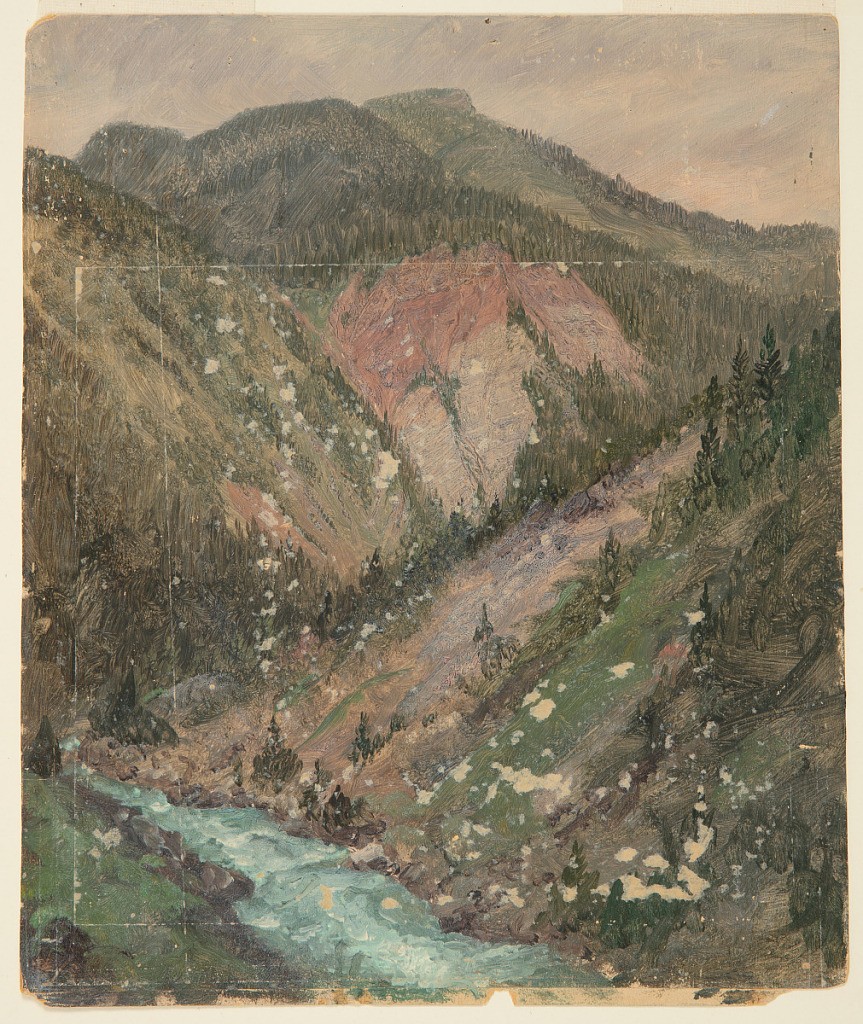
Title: Alpine Landscape (Bavaria, Switzerland, or Italy)
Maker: Frederic Edwin Church, American, 1826–1900
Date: June–September 1868
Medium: Brush and oil, graphite on tan paperboard
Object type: Drawing
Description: Landscape sketch showing a view of an alpine landscape in the mountains of Bavaria, Switzerland, or Italy). In the foreground, a rushing river flows away from the viewer in the lower left corner, at the base of a steep and lightly wooded mountain slope at right. Similarly steep mountainsides, covered in conifer trees, overlap one another as they recede into the background, where one heavily wooded peak is visible beneath a warm, overcast sky.